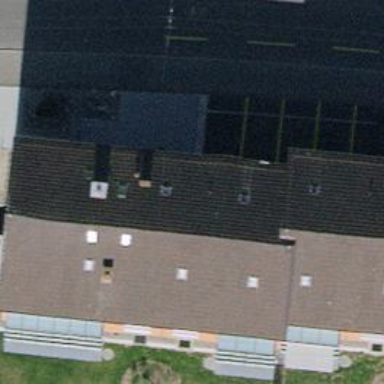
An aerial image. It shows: Apartments building with gabled tile roof.